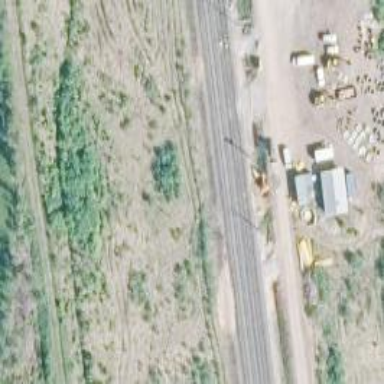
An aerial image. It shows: Railway signal.